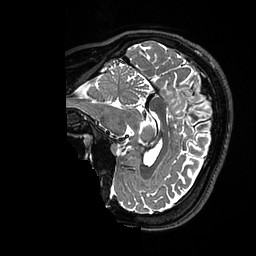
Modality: T2w
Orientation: sagittal
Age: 37
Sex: female
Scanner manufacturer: ge
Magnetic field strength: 3 T
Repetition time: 3.202 s
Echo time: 0.06663 s